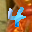
Label: 4